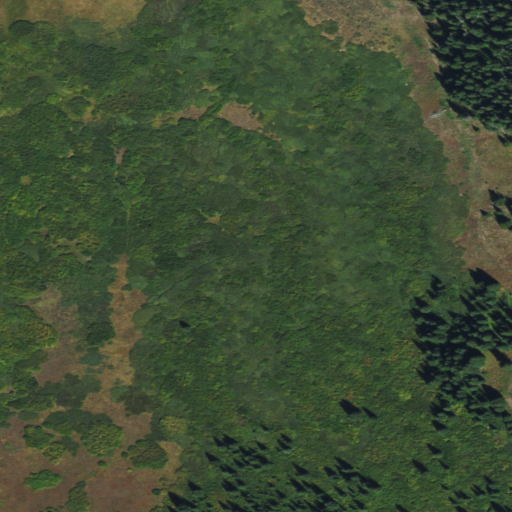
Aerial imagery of plain(s) in Wyoming named Skull Creek Meadows containing woody wetlands, evergreen forest, herbaceous wetlands, deciduous forest, and shrub